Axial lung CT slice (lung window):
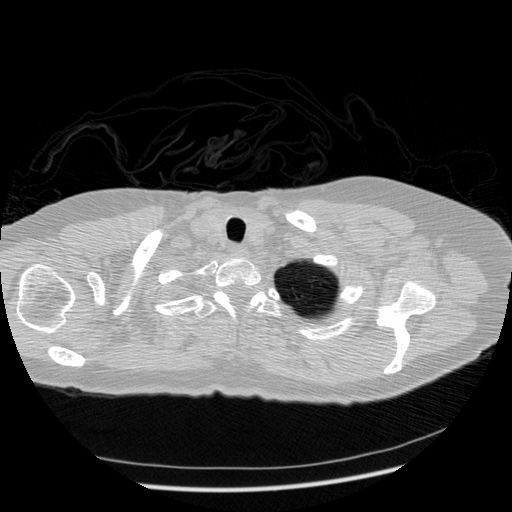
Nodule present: no